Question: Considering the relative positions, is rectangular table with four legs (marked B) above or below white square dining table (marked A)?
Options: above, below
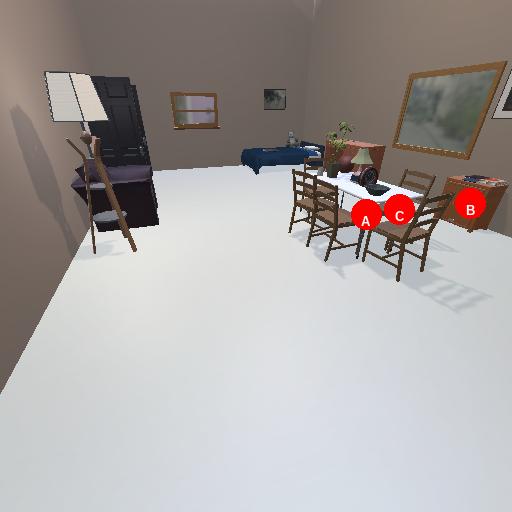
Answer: above